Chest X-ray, PA view. Patient: 40 years old, sex M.
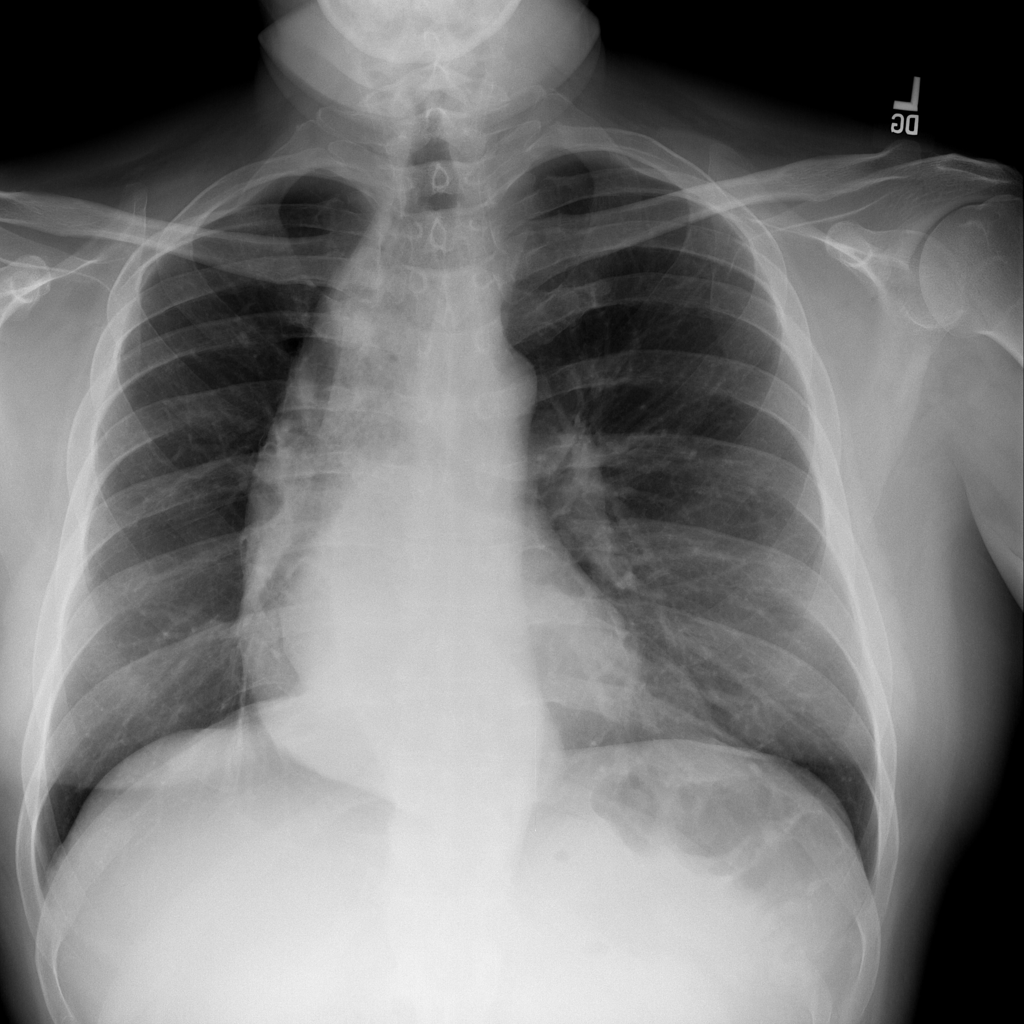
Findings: No Finding